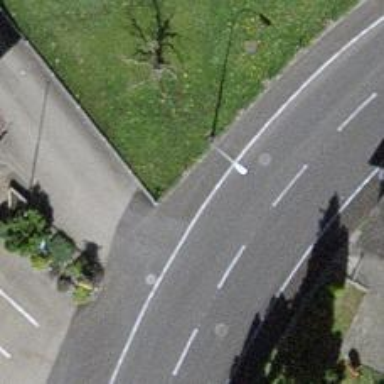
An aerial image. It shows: Sidewalk along the footway.